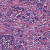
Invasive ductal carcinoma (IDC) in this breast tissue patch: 1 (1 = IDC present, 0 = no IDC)